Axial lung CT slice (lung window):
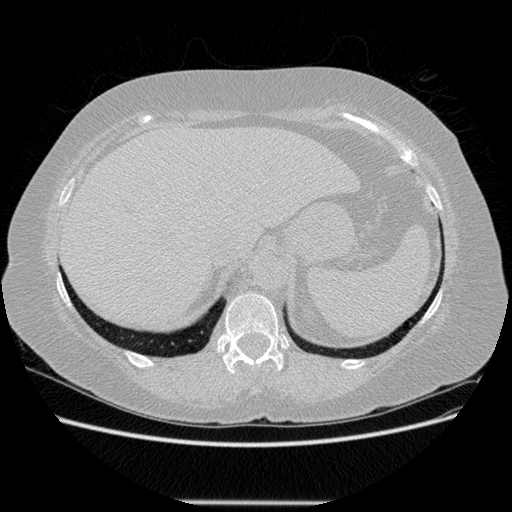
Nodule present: no